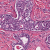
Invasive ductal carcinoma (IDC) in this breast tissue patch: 1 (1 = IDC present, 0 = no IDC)